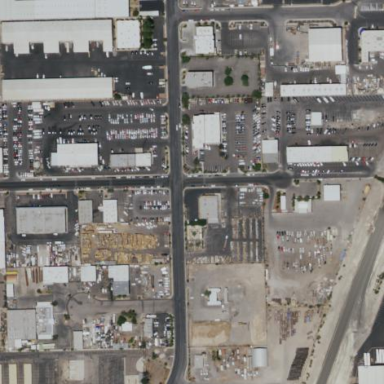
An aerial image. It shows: Industrial area.